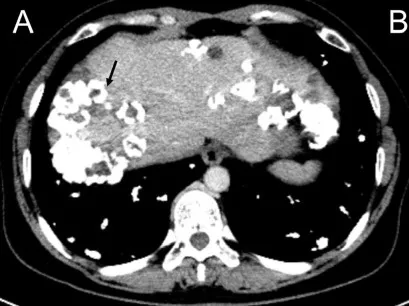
Contrast enhanced CT scan of the abdomen, portal phase, axial view.
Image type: radiology (ct)